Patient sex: M
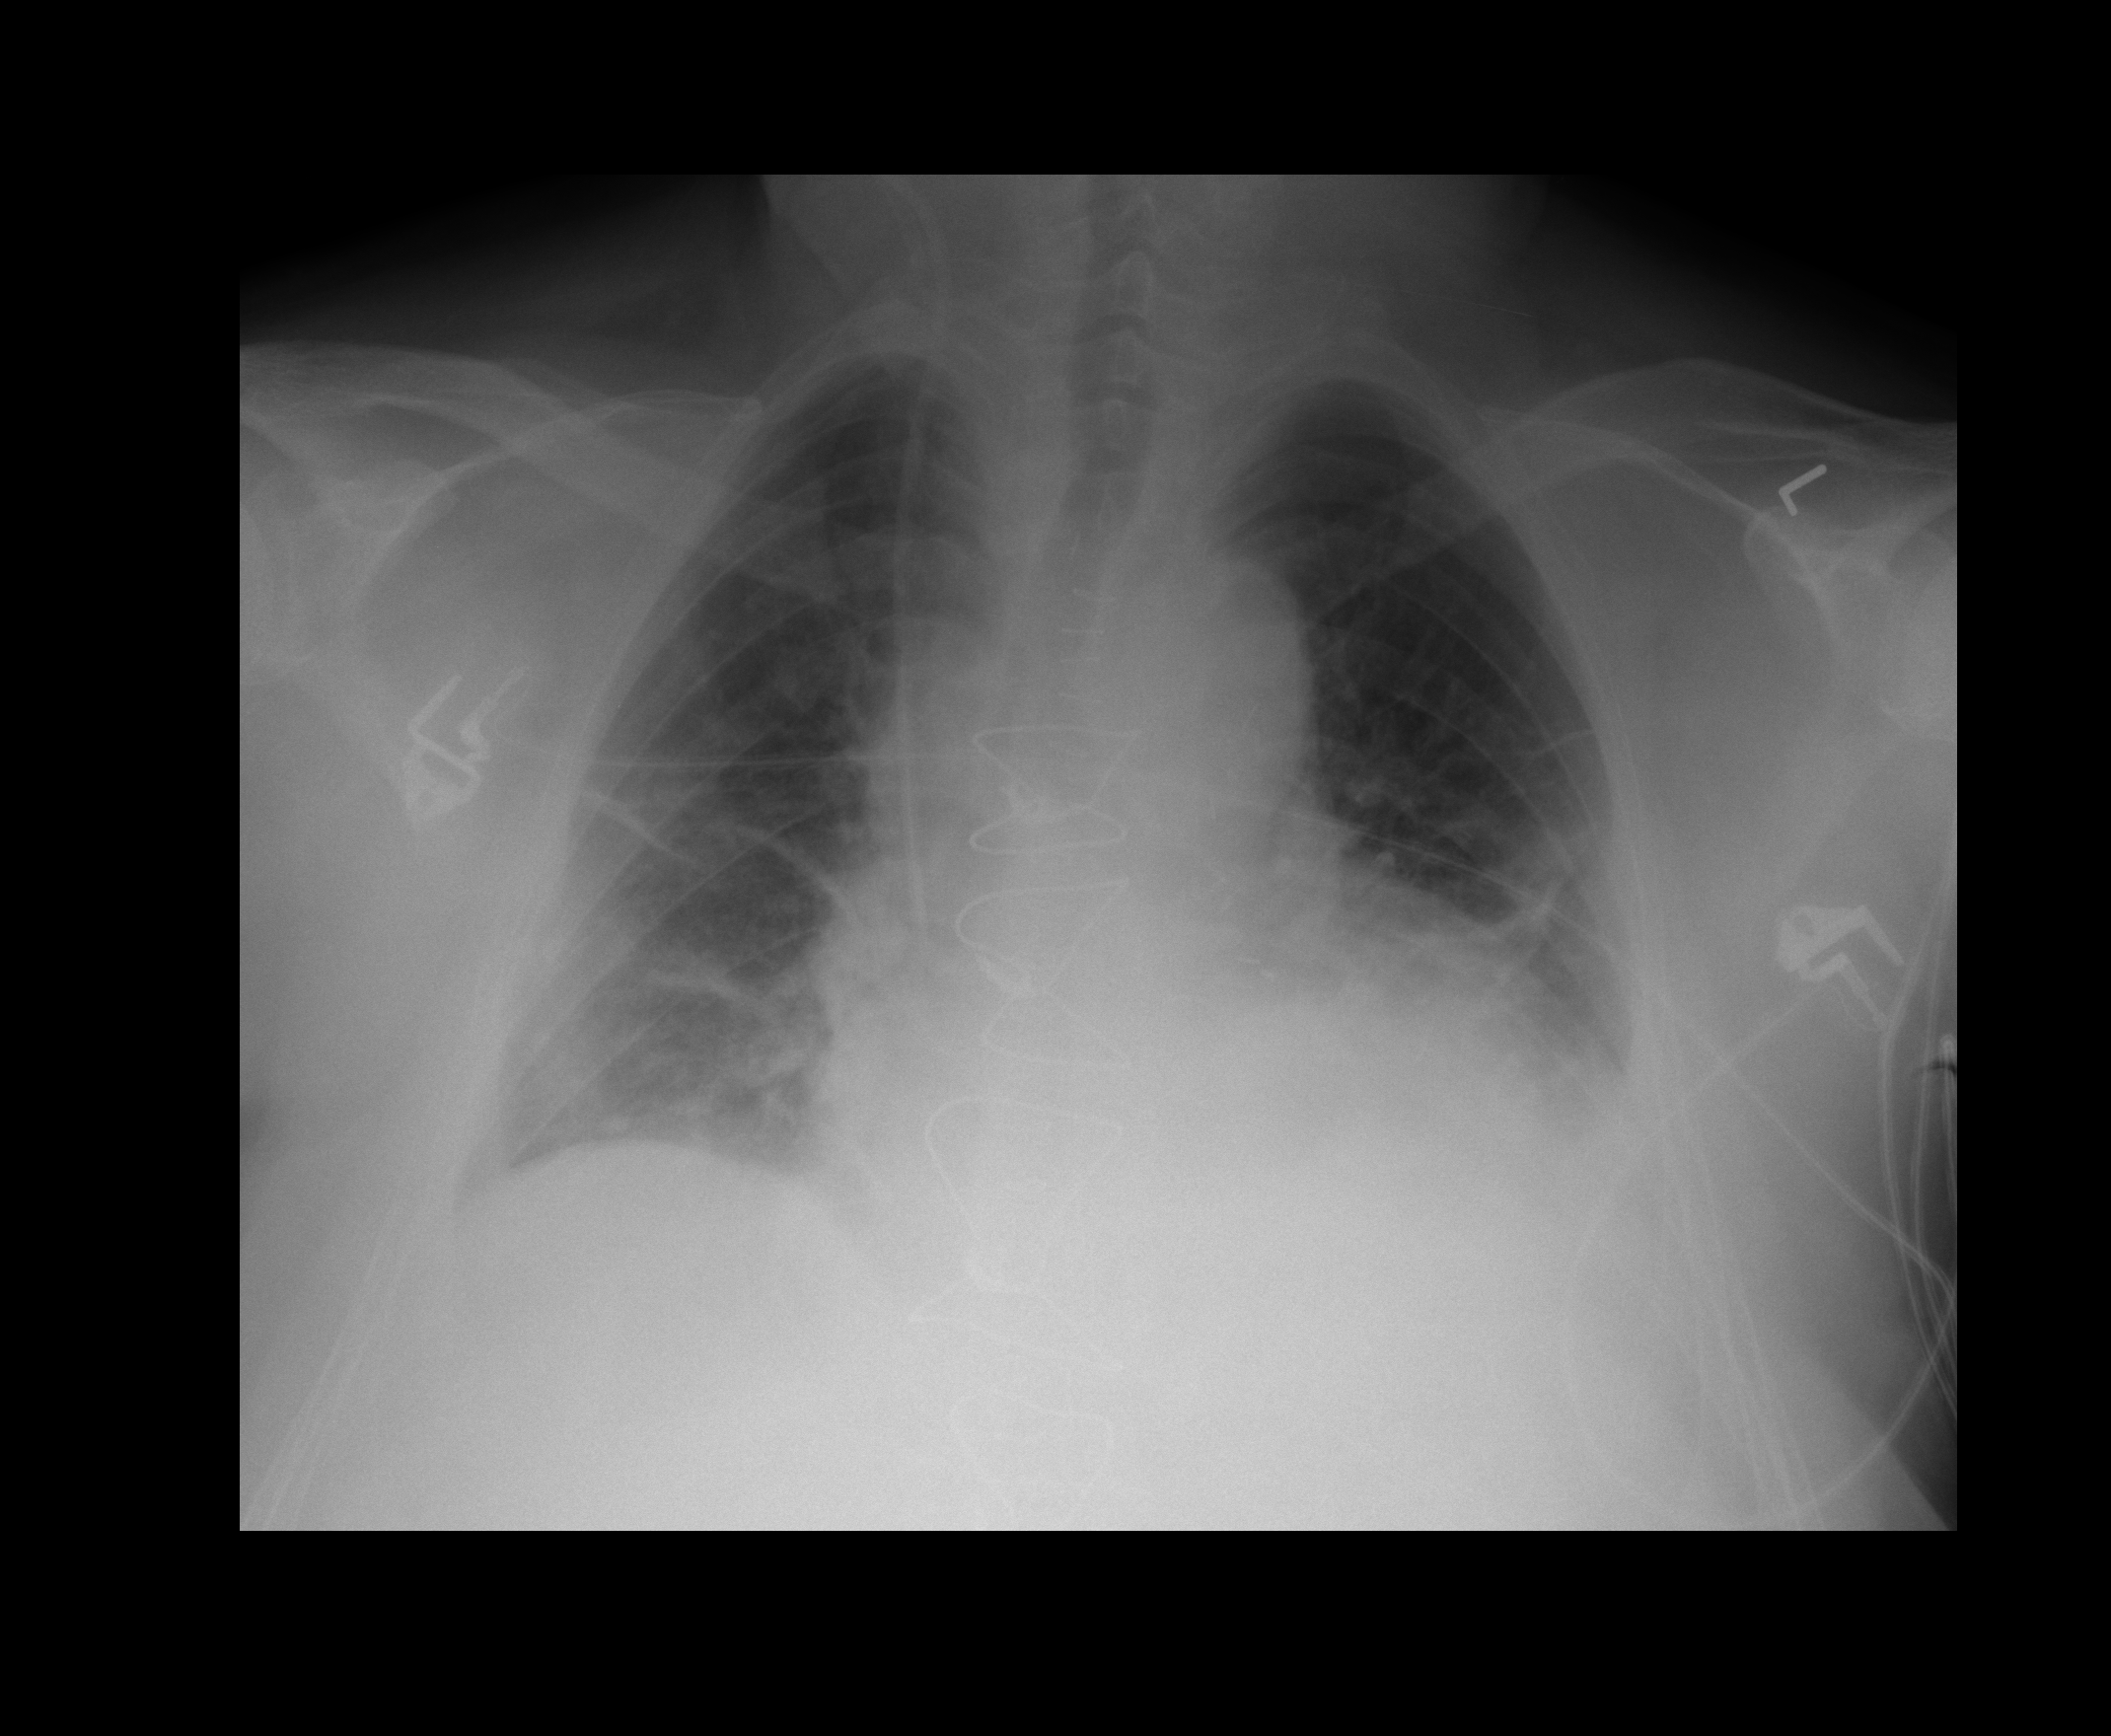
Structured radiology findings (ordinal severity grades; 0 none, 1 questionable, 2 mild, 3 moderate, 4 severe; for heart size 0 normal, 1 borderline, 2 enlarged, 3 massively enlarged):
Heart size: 2
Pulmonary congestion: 2
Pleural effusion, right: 0
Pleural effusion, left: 2
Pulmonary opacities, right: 1
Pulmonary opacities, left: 1
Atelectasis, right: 2
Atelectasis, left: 2